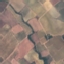
Land use / land cover: PermanentCrop